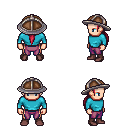
a pixel art fantasy rpg character, male body template, human, light skin, teal long-sleeve shirt, magenta pants, ruby red ponytail hairstyle, chain helm, maroon shoes, four views (front, back, left, right), 2x2 character sprite sheet, small pixel art, hard edges, no anti-aliasing